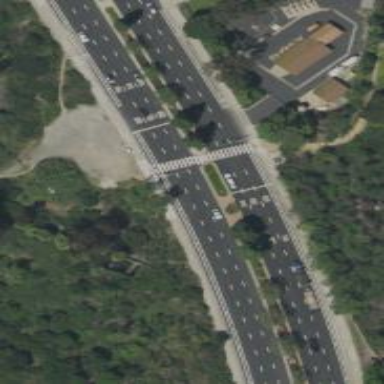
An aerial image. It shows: Asphalt cycleway with crossing.